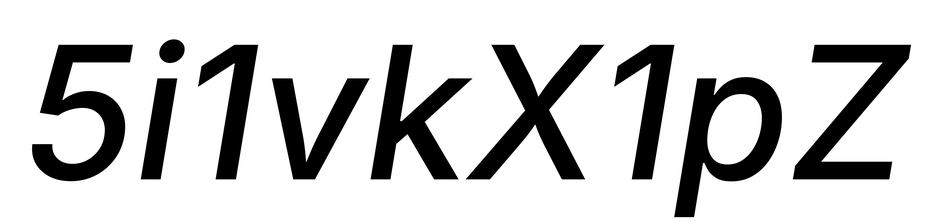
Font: Inter-Italic_Medium_Italic